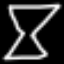
Label: hourglass